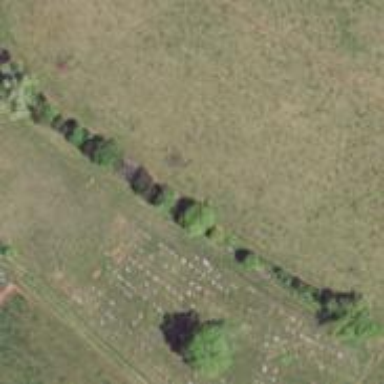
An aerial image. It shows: Cemetery with graves.